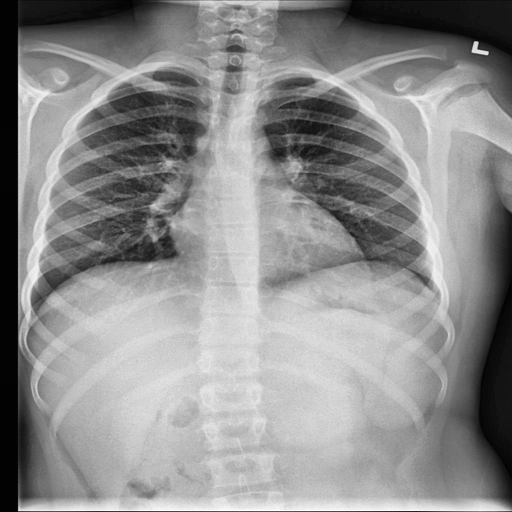
Finding: NORMAL